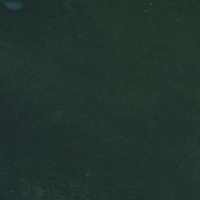
EUNIS habitat code: 14
Species observed at this site:
Cygnus olor